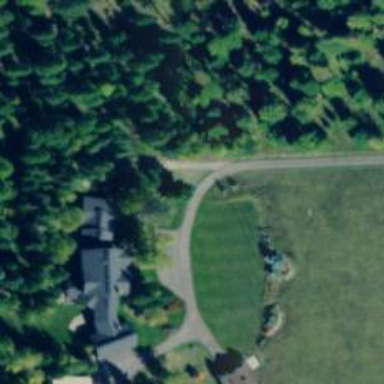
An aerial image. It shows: Driveway.